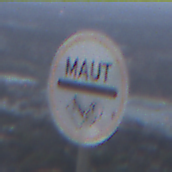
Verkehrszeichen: MautflichtigeStrecke
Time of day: SunriseSunset
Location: Outdoor (Suburban)
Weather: Clear
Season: NotSpecified
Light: Natural